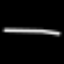
Label: line